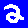
Digit: 2